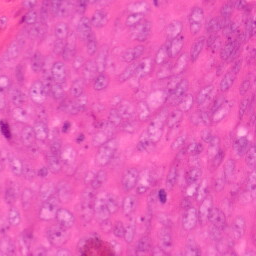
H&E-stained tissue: Colon